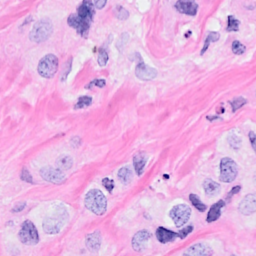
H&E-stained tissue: Breast